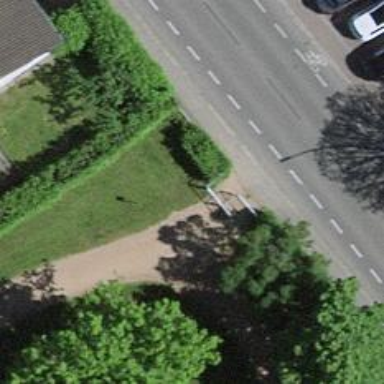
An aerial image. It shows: Cycle barrier.